Interaction volume radius: 5 \u00c5
Interaction volume height: 25 \u00c5
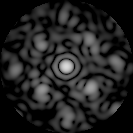
Disorder parameter: 0.5107